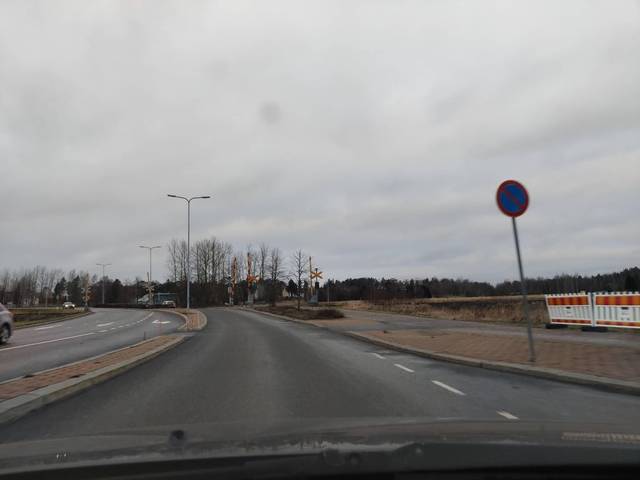
Region: Finland
Coordinates: 60.287, 25.058